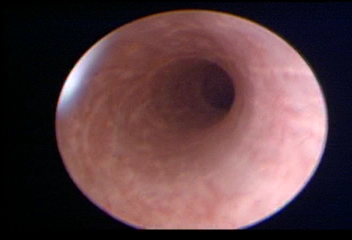
Modality: WLC
Class: Normal mucosa
Bladder cancer association: No